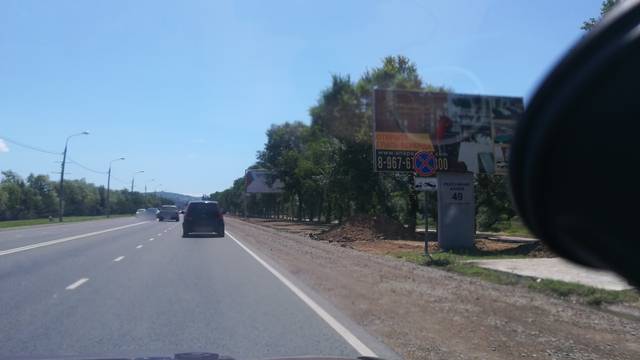
Region: Russia
Coordinates: 44.917, 37.327